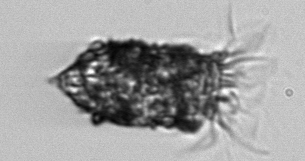
Label: Tintinnopsis